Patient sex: M
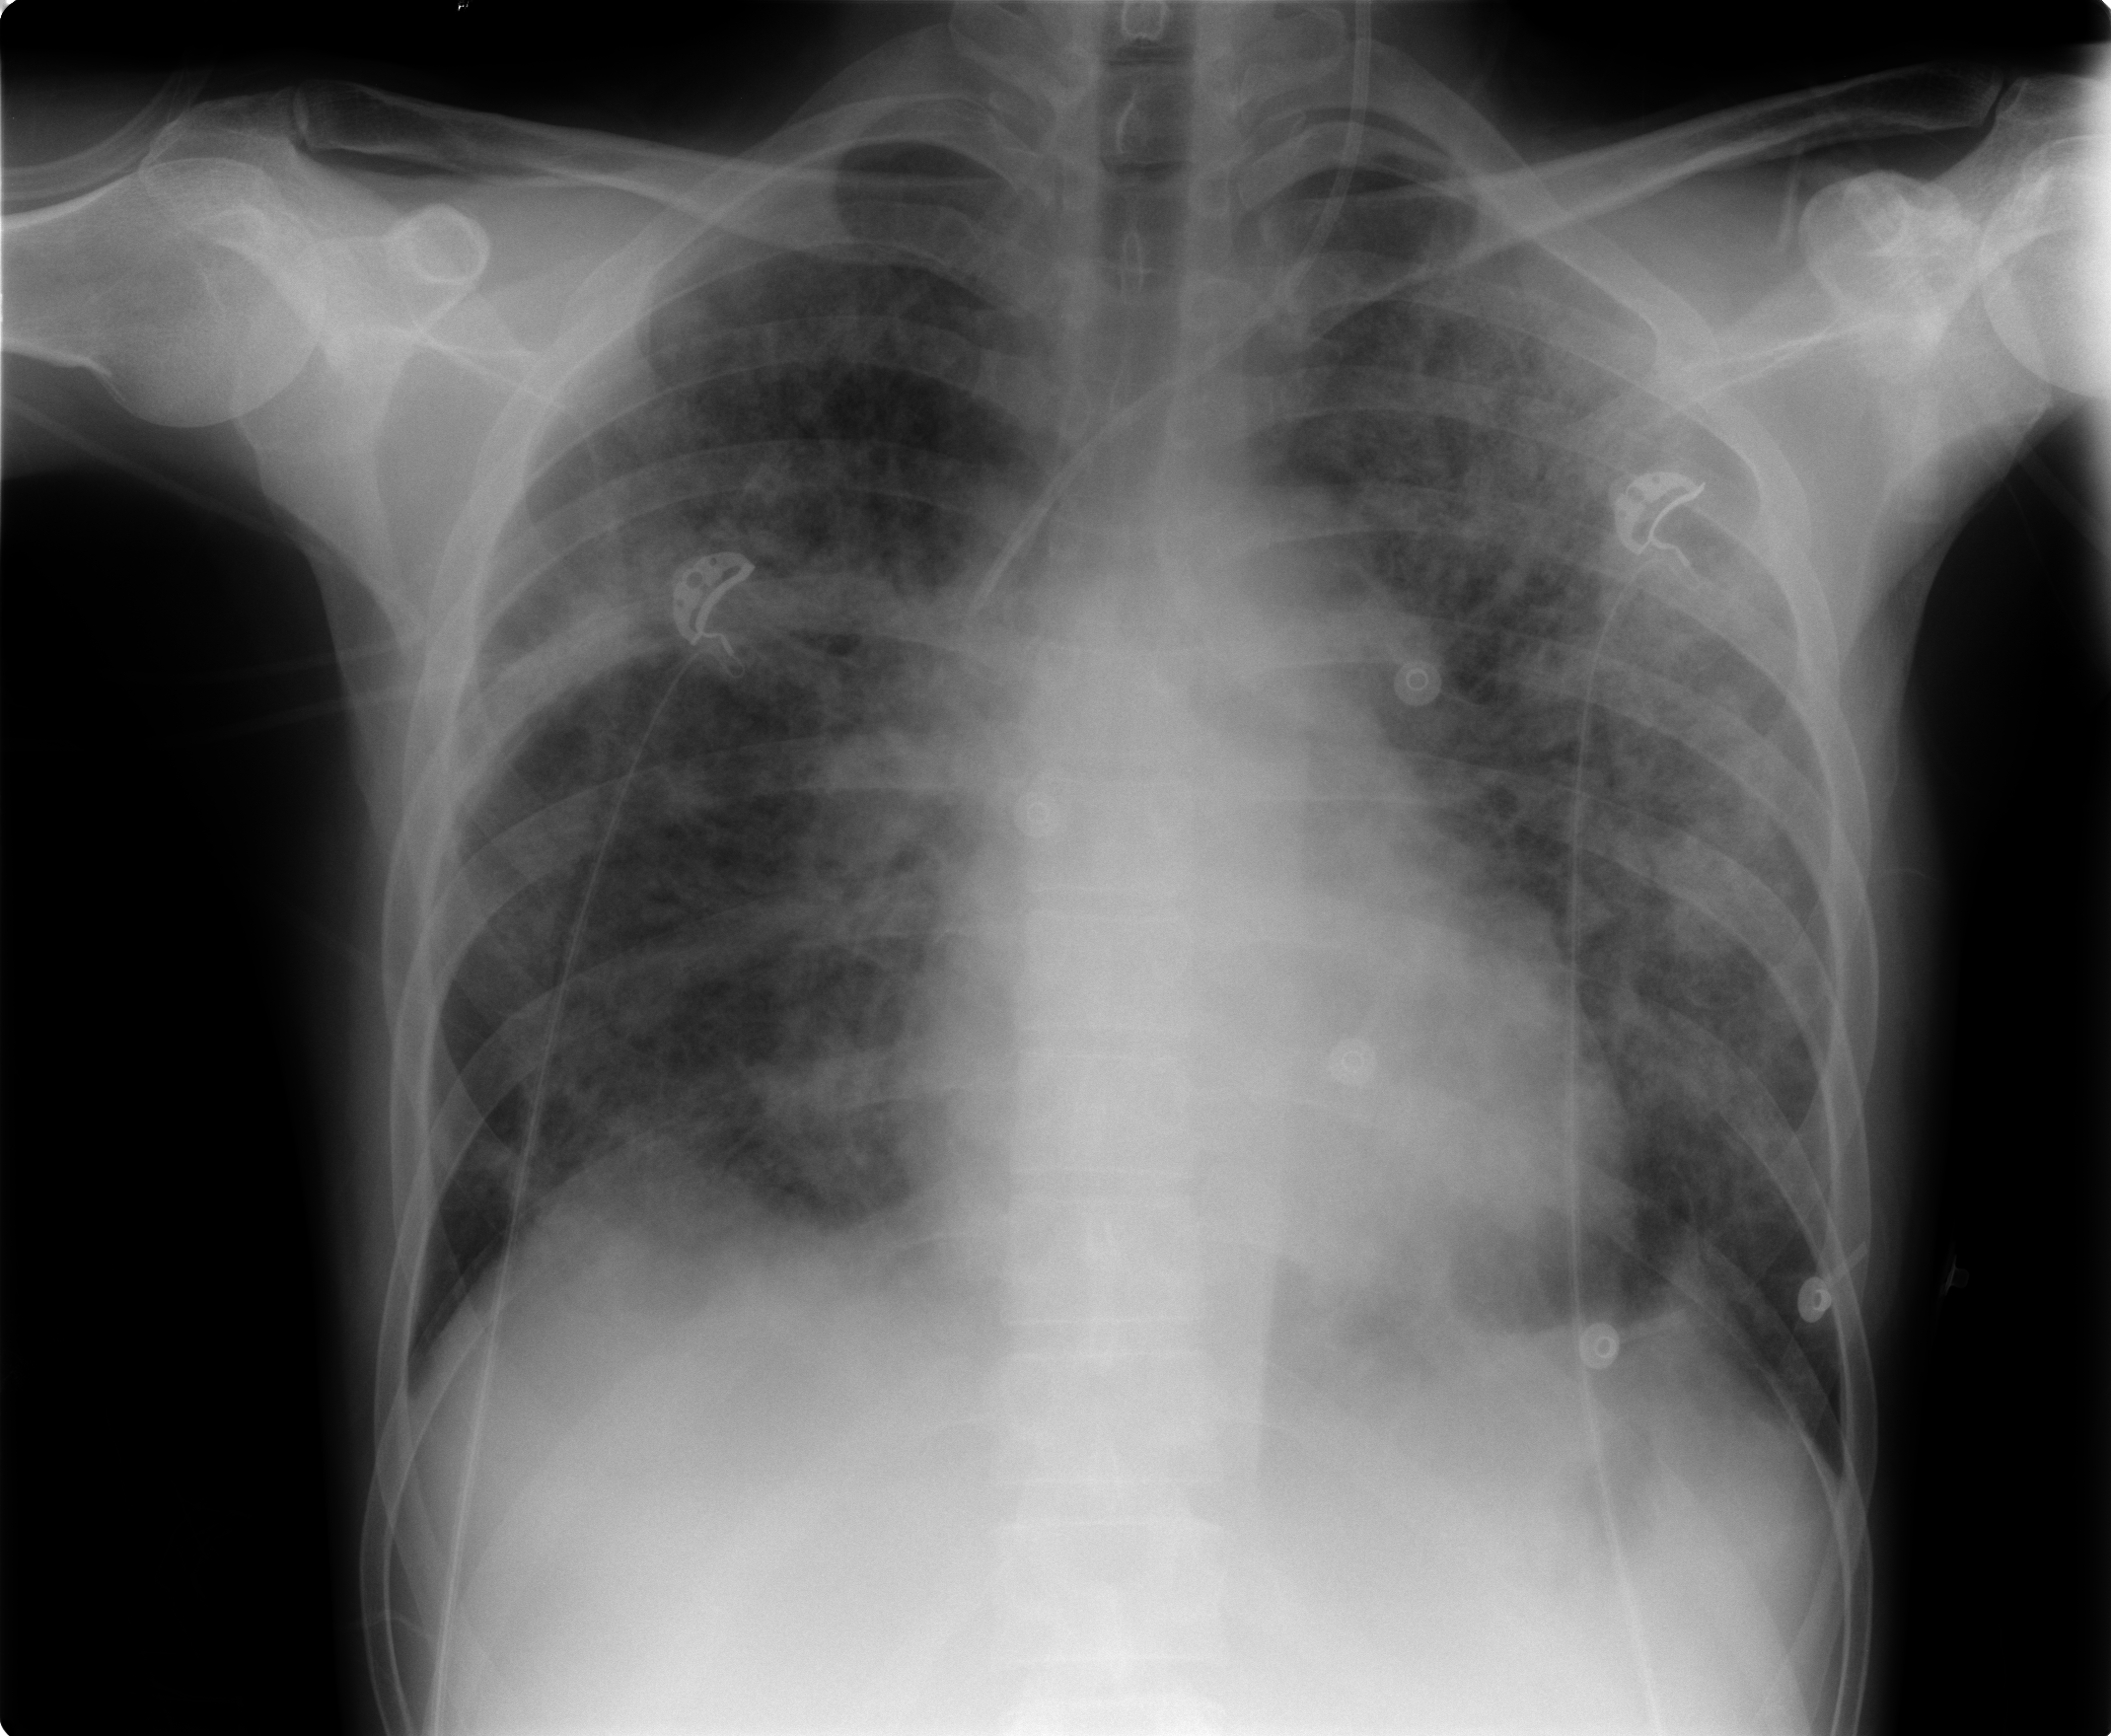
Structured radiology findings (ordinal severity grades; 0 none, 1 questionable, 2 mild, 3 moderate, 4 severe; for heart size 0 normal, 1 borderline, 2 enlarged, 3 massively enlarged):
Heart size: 0
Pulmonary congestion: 0
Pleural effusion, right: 0
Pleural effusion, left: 0
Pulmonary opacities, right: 3
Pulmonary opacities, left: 3
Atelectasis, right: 2
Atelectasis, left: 2